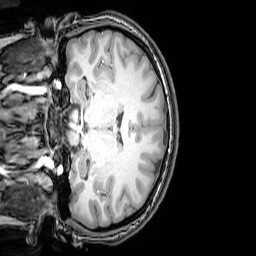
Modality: T1w
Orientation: coronal
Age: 20
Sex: female
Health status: healthy
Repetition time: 0.081 s
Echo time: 0.037 s